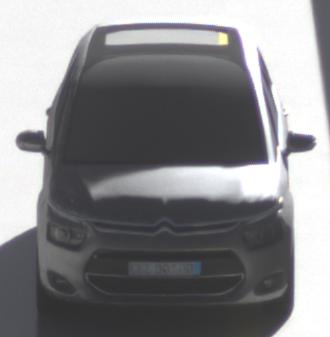
Make: Citroen
Model: Grand C4 Picasso VTi 120
Detailed model: Grand C4 Picasso (II)
Model produced from: 2013/10
Model produced until: 2015/02
Doors: 5
Color: gray
Road condition: wet road
Daytime: morning or afternoon
Contrast: high contrast